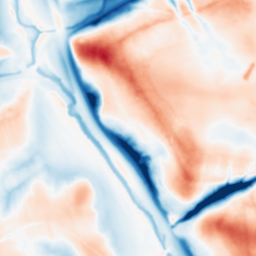
Category: multiscale
Decomposition family: dog_multiscale
Decomposition parameters: sigma_ratio: 2
n_scales: 4
base_sigma: 1
Upsampling method: cubic_catmull_rom
Upsampling parameters: scale: 8
Upsampling scale: 8